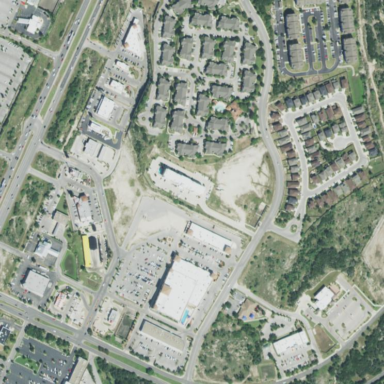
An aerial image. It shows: Retail area.